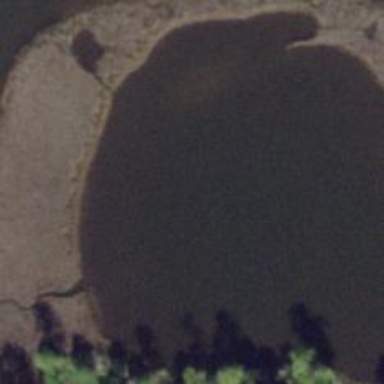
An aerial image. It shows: Marshy wetland area.